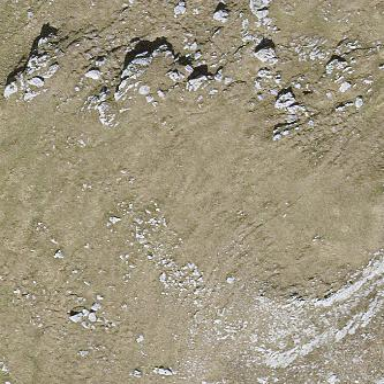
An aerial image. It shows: Landscape of bare rock.